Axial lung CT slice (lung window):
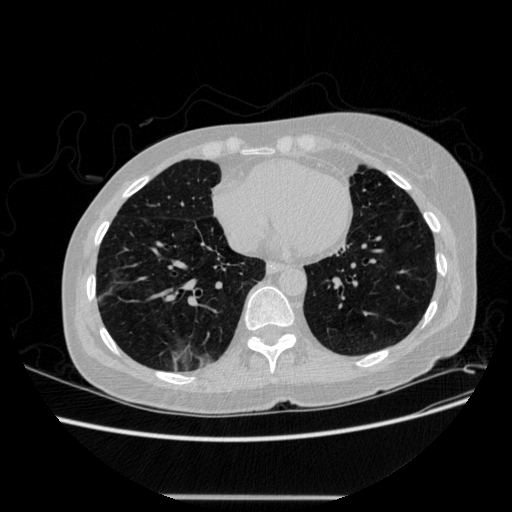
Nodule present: no